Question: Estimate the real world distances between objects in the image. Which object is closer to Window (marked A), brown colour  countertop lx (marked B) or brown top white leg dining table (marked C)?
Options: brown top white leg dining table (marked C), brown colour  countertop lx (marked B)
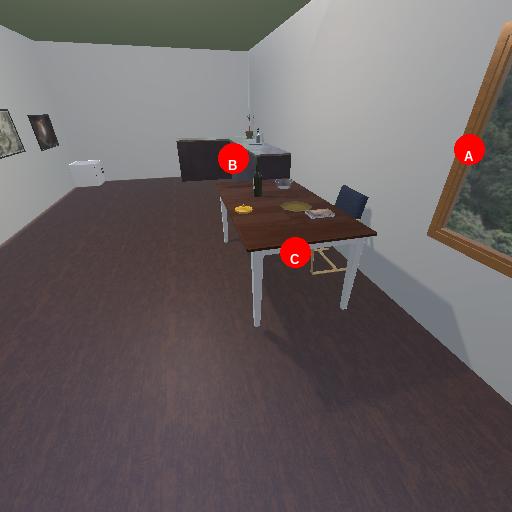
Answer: brown top white leg dining table (marked C)